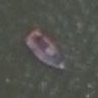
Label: civil